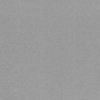
Label: dusty